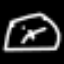
Label: hourglass